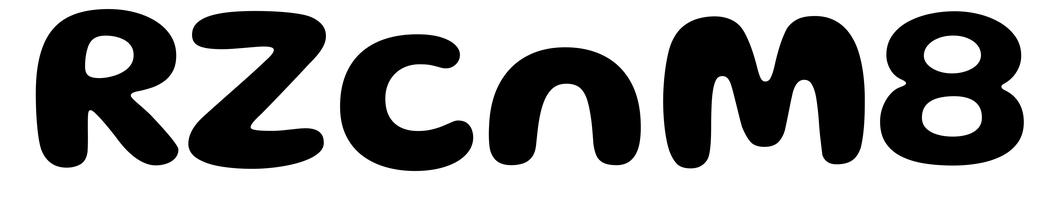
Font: Gluten_SemiBold